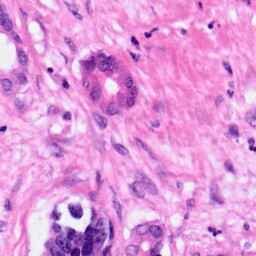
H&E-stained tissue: Pancreatic